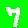
Digit: 7